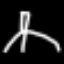
Label: The Eiffel Tower